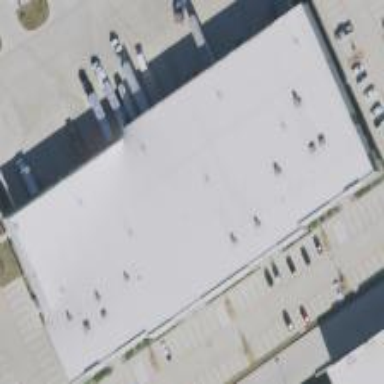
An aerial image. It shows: Industrial building.